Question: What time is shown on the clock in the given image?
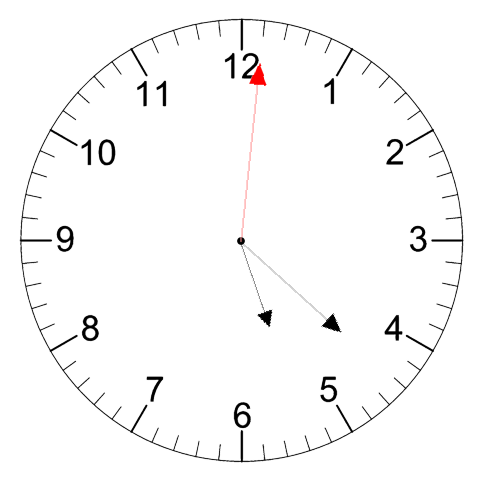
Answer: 05:22:01